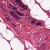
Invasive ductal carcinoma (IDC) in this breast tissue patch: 0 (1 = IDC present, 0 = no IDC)